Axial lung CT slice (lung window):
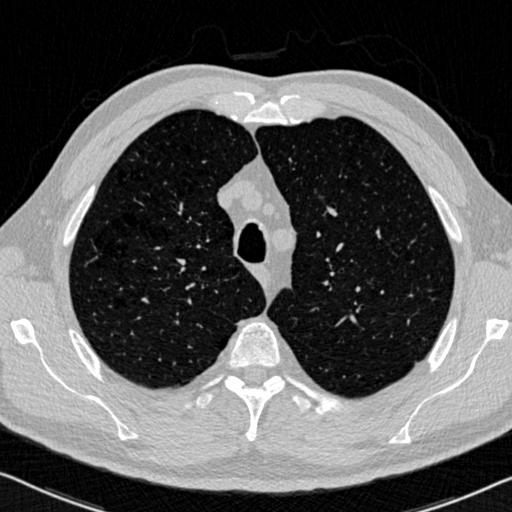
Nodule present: no